Question: I am trying to force orientation on a view using this code.
'''
-(BOOL)shouldAutorotate
{
return YES;
}
-(NSUInteger)supportedInterfaceOrientations
{
return UIInterfaceOrientationMaskLandscape;
}
- (UIInterfaceOrientation)preferredInterfaceOrientationForPresentation
{
return UIInterfaceOrientationLandscapeLeft;
}
'''
What happens is the view loads in the simulator in landscape and when I turn it to portrait the app crashes and I get this error ''Supported orientations has no common orientation with the application, and shouldAutorotate is returning YES''. What I would like to happen is that when you turn it into portrait it remains in landscape and doesn't crash.

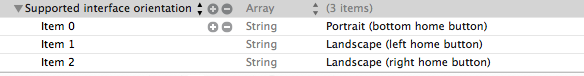
Answer: If you try to return NO in shouldAutorotate?